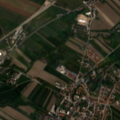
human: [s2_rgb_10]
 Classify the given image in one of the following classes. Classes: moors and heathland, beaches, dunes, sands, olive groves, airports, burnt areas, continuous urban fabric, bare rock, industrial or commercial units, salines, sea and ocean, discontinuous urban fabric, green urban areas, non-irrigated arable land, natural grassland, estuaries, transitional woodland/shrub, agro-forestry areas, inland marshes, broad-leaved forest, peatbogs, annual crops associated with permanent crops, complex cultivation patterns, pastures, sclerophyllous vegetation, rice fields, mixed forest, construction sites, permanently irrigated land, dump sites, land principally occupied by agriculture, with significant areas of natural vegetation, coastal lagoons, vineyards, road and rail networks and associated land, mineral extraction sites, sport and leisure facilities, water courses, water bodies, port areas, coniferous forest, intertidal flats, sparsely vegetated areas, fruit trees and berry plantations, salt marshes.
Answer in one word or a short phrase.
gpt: discontinuous urban fabric, green urban areas, non-irrigated arable land, complex cultivation patterns, land principally occupied by agriculture, with significant areas of natural vegetation